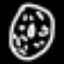
Label: donut